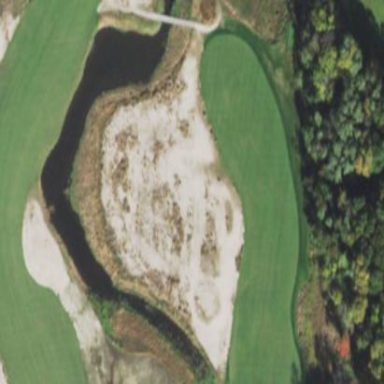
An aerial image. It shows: Area of rough grass used for golf.